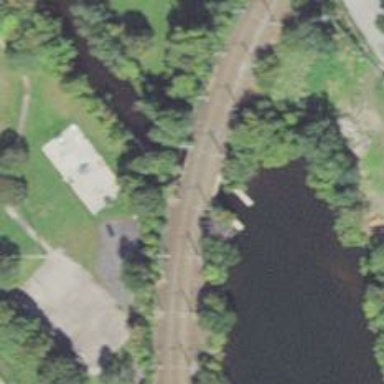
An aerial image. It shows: Bridge over electrified railway with contact line.